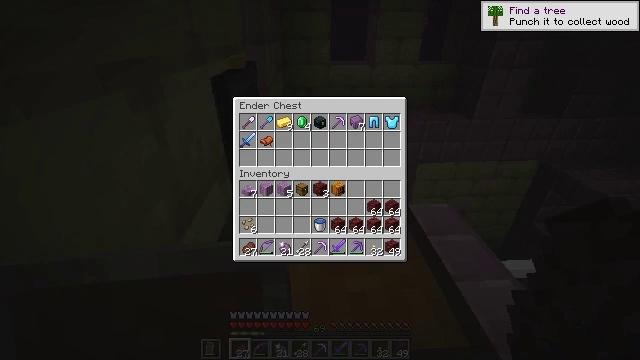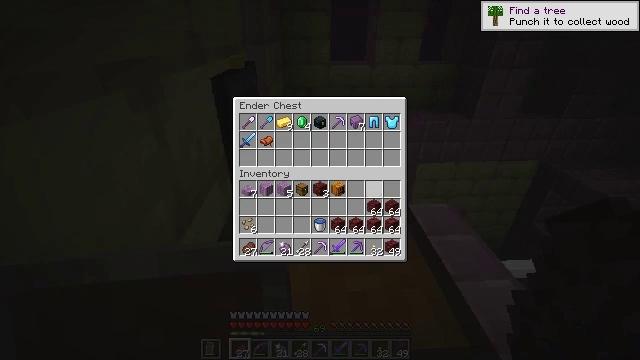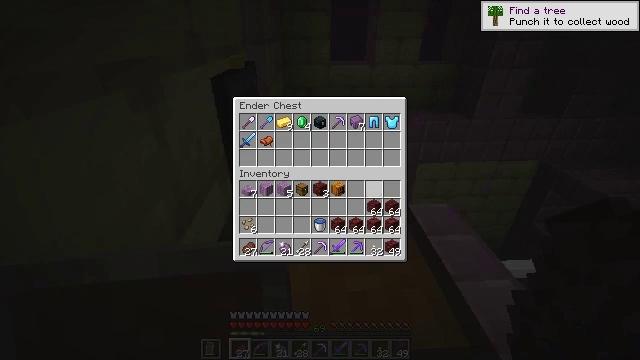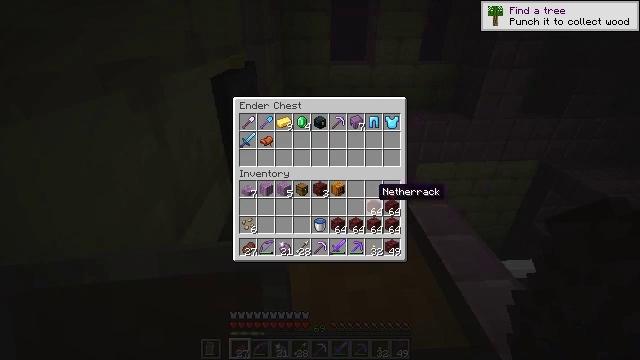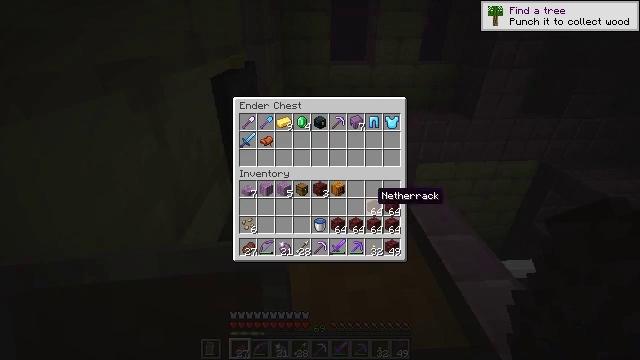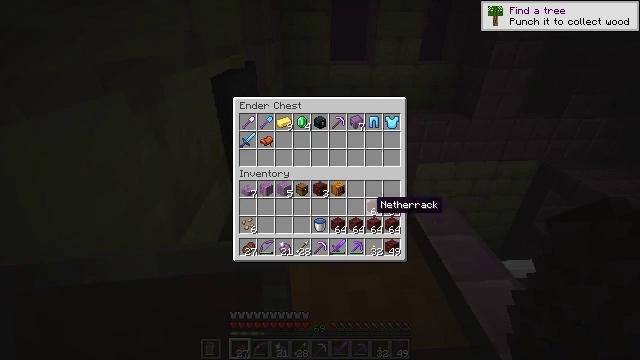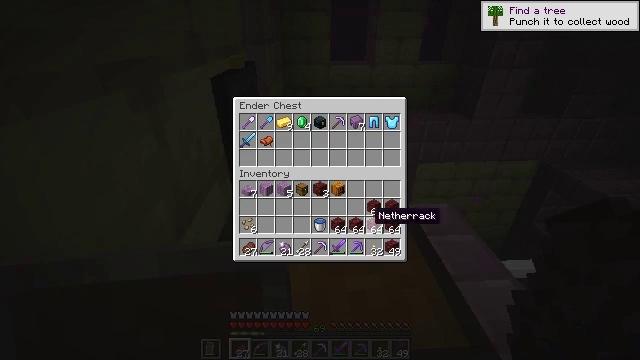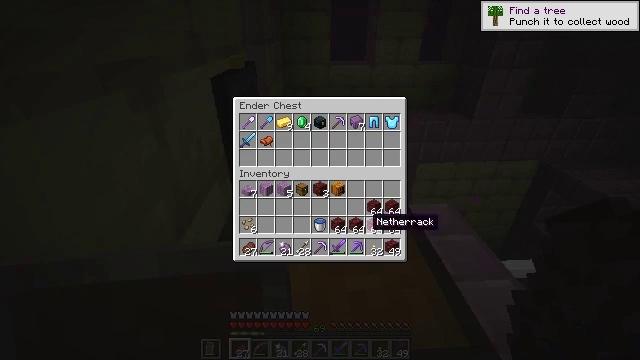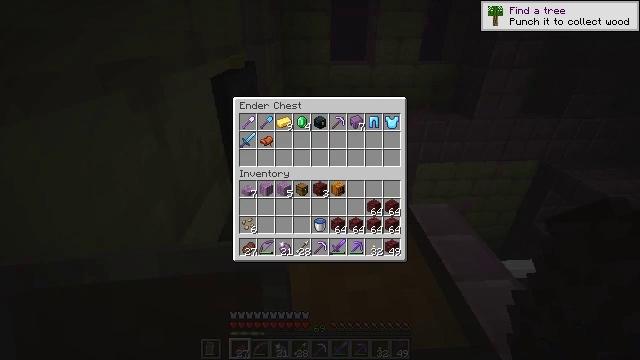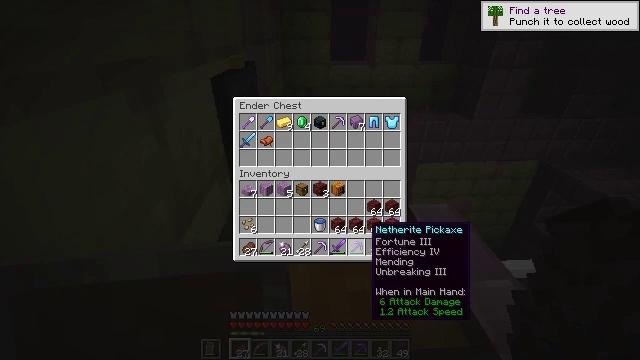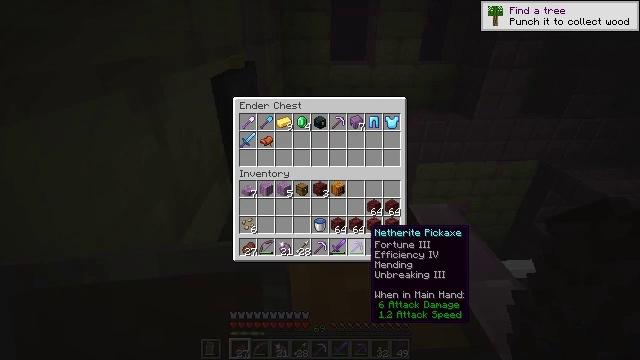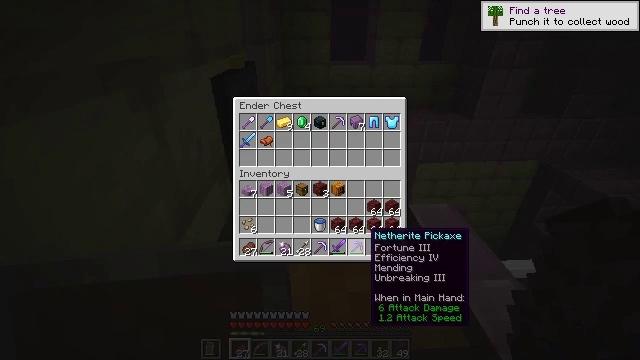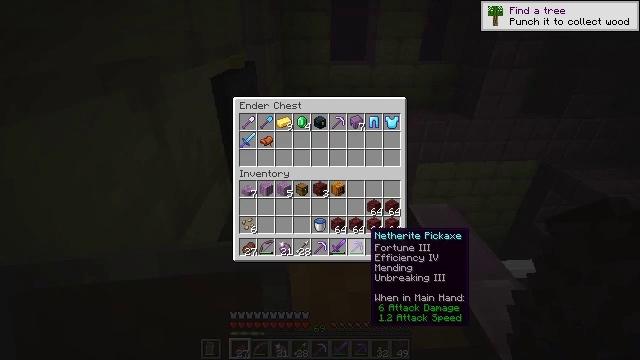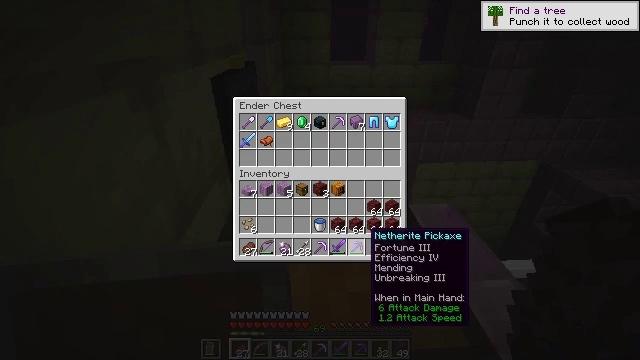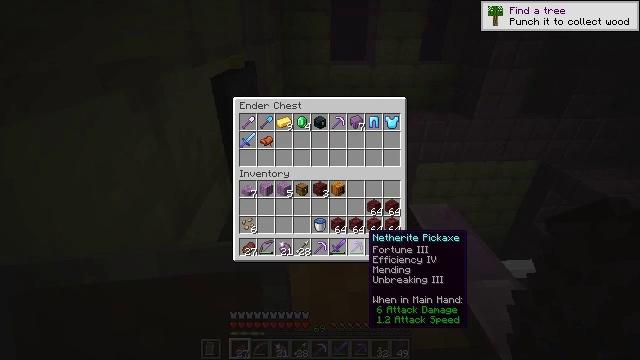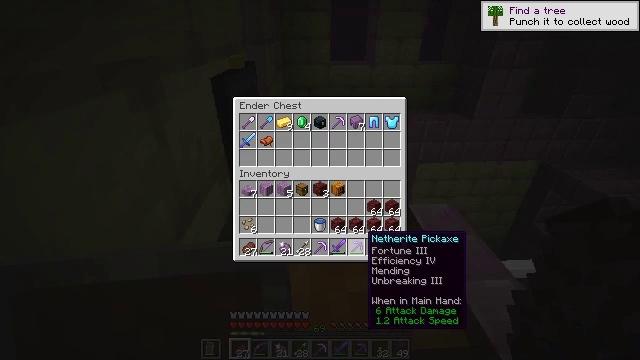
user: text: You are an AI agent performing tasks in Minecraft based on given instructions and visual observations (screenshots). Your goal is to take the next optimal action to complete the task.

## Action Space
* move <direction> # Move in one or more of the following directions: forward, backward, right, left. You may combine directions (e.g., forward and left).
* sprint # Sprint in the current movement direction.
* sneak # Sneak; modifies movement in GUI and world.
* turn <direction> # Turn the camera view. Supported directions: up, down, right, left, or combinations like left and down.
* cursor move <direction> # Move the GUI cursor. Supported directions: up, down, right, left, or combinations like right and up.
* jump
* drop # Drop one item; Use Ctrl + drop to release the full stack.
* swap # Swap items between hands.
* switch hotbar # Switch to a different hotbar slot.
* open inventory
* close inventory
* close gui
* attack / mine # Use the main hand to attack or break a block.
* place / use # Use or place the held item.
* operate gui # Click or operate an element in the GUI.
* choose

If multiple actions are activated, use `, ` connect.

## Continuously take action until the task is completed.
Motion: motion action
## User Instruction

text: Reclaim the chest into your inventory.
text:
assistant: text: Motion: no_op
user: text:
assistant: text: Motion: turn down
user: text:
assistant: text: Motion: turn down
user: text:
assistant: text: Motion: no_op
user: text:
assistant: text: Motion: turn down
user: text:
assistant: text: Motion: turn down
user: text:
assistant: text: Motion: no_op
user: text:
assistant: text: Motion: no_op
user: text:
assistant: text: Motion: no_op
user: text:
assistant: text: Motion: no_op
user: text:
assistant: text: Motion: no_op
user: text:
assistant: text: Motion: no_op
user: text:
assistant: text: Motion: no_op
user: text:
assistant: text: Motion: no_op
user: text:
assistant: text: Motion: no_op
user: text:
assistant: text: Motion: no_op
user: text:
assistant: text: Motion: no_op
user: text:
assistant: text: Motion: no_op
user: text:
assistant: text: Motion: no_op
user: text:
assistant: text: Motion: no_op
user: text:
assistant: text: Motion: no_op
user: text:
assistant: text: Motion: no_op
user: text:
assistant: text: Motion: no_op
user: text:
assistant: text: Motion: no_op
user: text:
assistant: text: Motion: no_op
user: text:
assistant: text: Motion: no_op
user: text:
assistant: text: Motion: no_op
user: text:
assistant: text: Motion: no_op
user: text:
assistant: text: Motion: no_op
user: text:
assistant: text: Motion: no_op